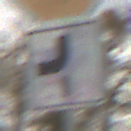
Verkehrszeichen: VerlaufVorfahrtsstrasse7
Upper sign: Stop
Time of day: MorningAfternoon
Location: Outdoor (Nature)
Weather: Overcast
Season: NotSpecified
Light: Natural